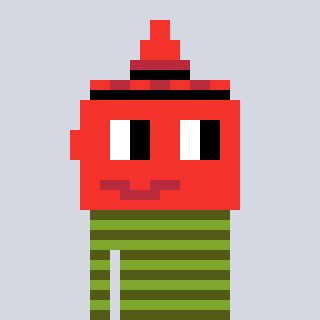
a pixel art character with square red glasses, a ketchup-shaped head and a slimegreen-colored body on a cool background